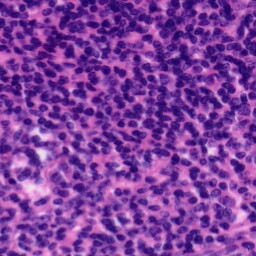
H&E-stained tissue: Tonsil